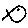
Label: fish